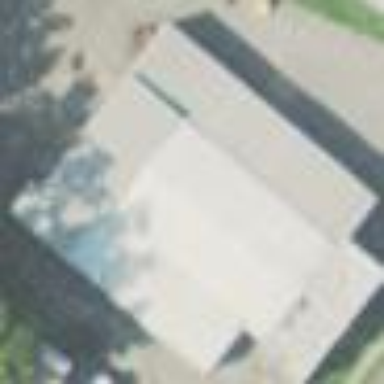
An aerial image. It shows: Commercial building housing car repair shop.